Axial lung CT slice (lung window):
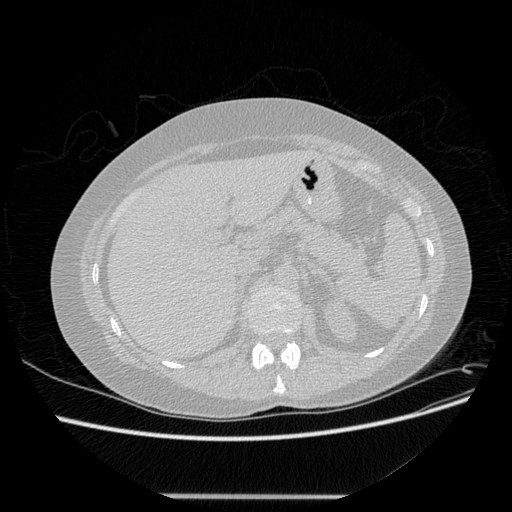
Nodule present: no